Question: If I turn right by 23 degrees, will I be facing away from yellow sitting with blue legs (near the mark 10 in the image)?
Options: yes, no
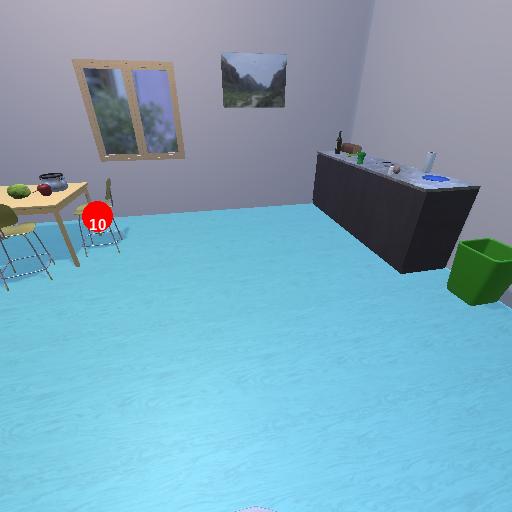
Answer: yes